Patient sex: M
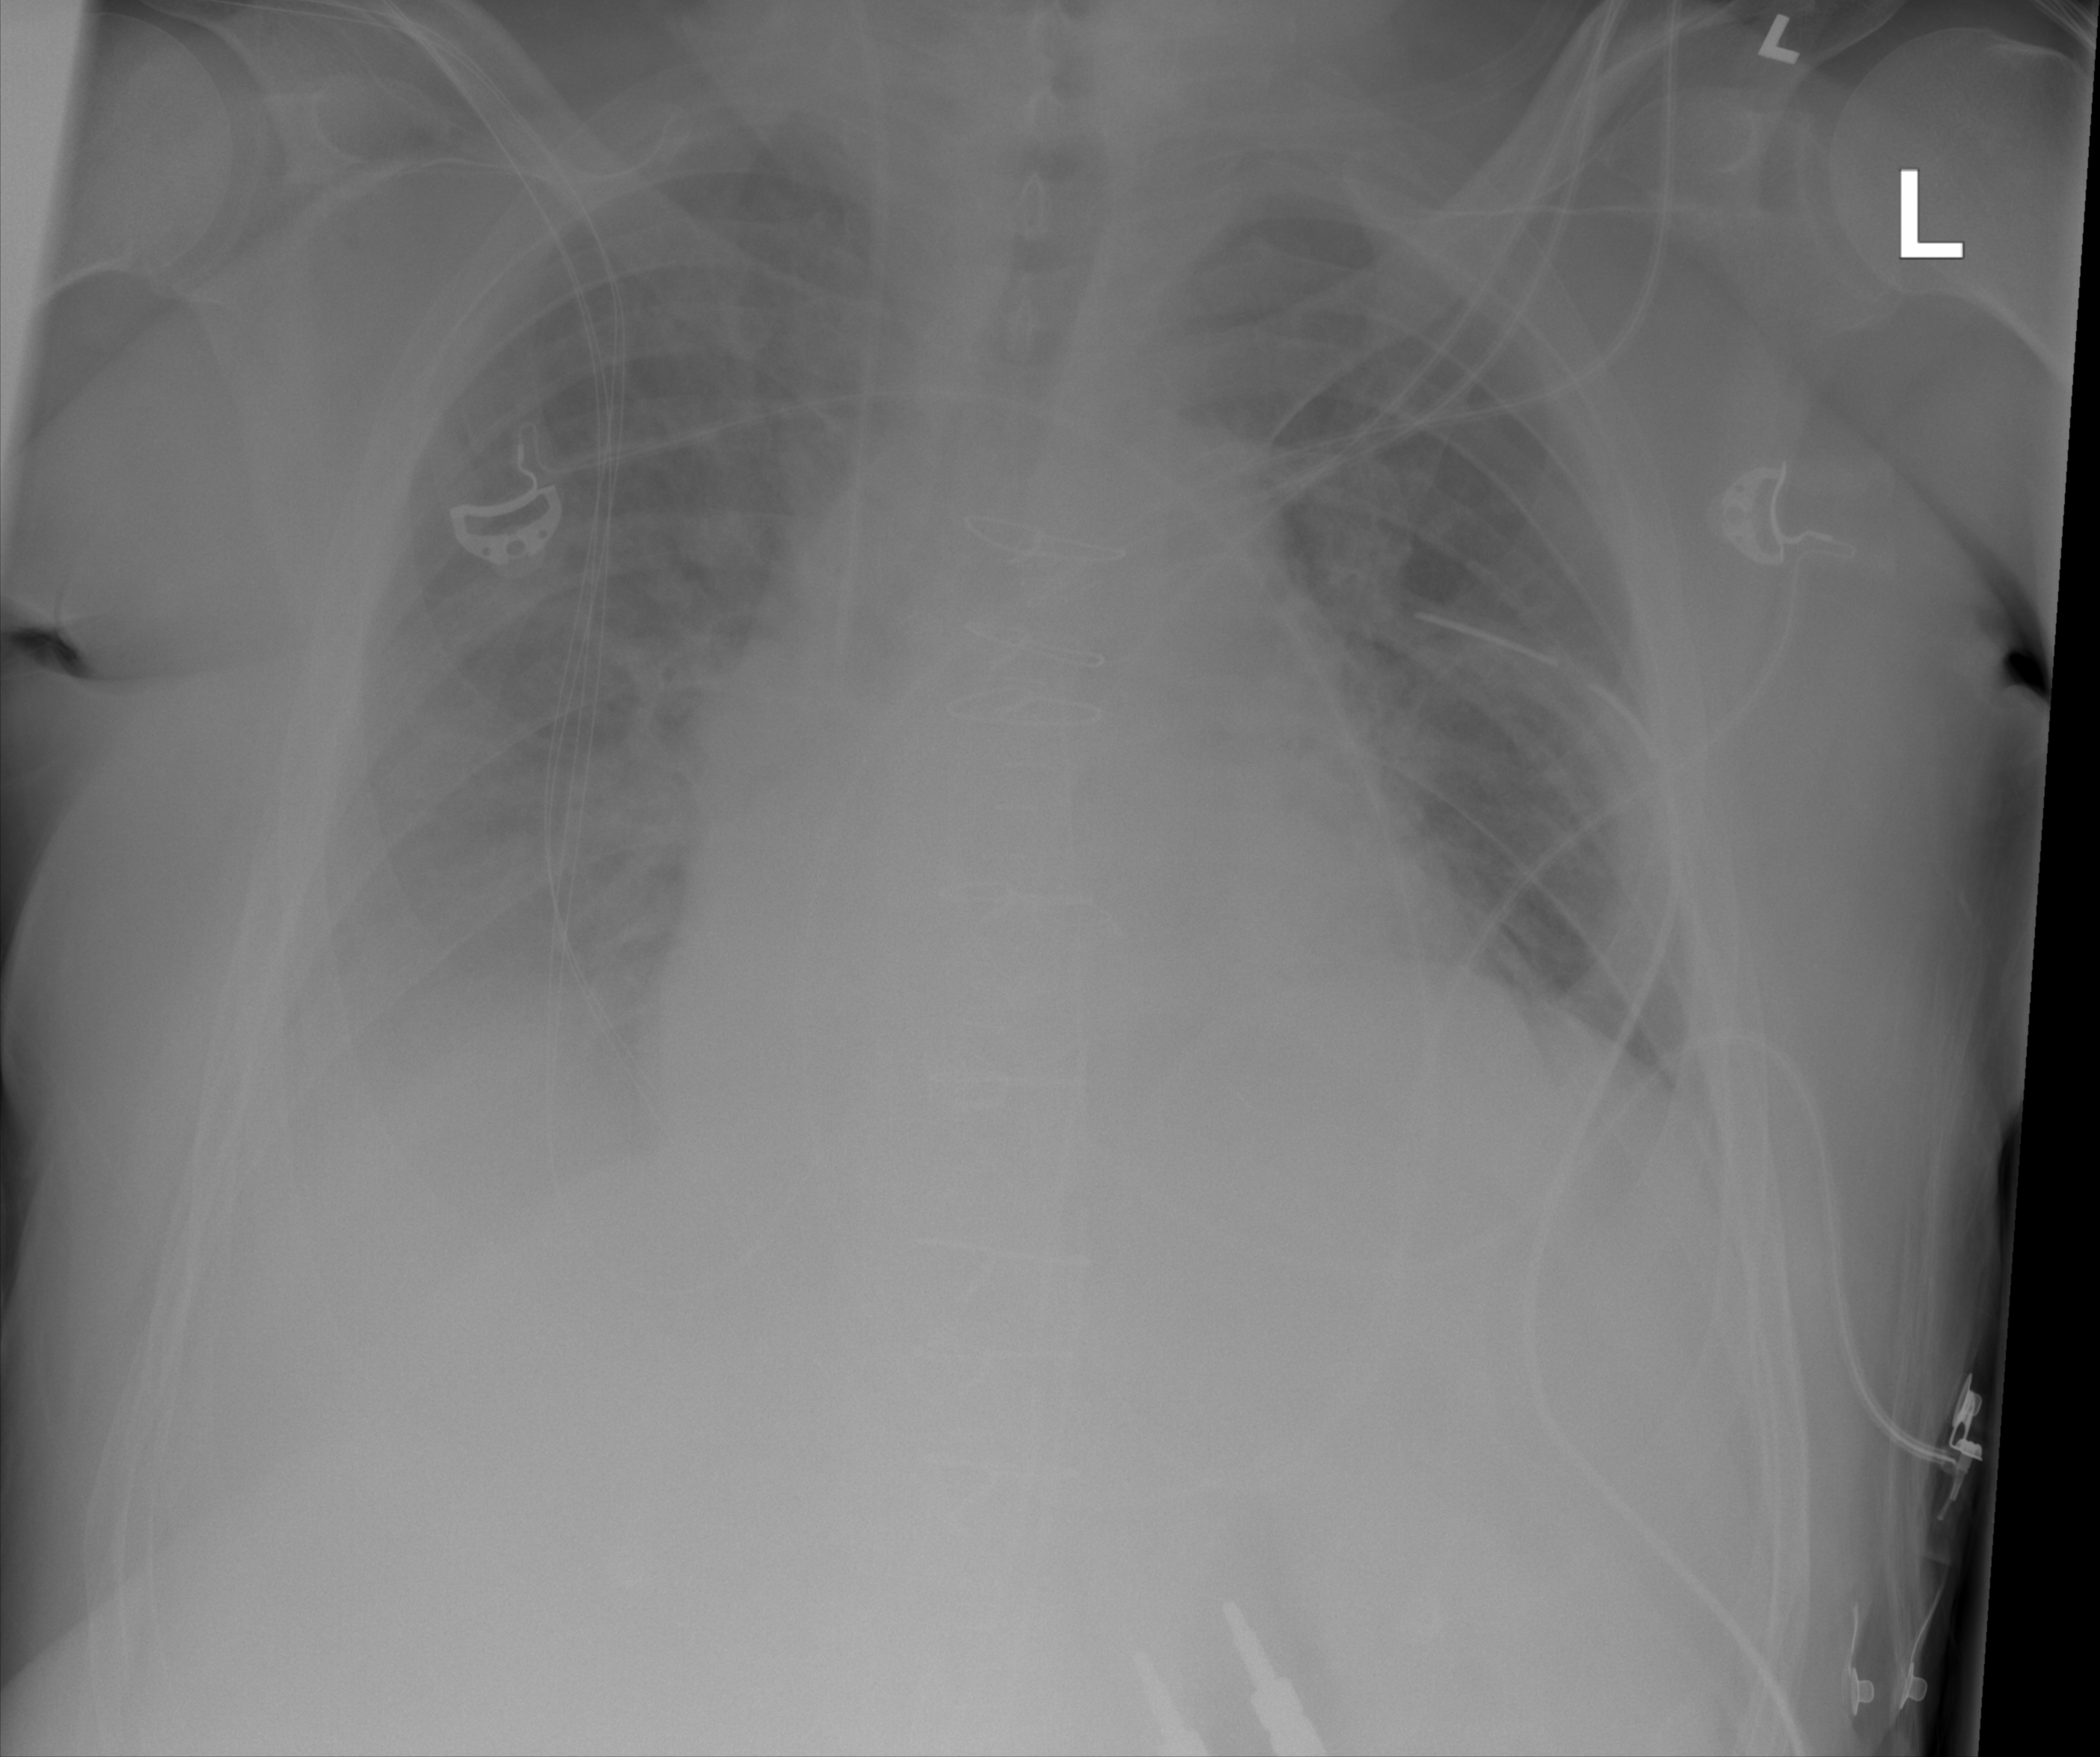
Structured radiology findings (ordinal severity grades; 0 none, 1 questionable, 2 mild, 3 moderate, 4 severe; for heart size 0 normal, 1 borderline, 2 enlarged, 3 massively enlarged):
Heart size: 2
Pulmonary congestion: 2
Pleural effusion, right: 2
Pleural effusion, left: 0
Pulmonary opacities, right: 0
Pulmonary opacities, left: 0
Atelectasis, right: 2
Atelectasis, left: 0